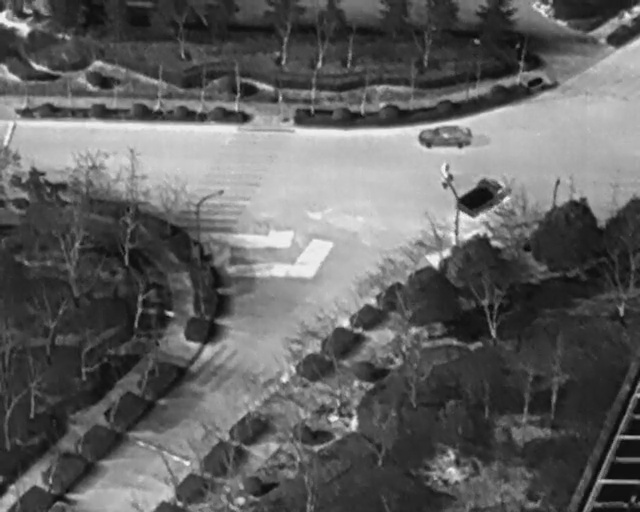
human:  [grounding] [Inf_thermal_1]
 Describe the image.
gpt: In the satellite image, there is  <ref>1 medium car </ref> <box>[[67, 21, 71, 32, 2]]</box> located at top,  <ref>1 medium othervehicle </ref> <box>[[71, 35, 79, 41, 54]]</box> located at right.